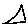
Label: triangle